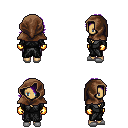
a pixel art fantasy rpg character, female body template, human, tanned skin, gray robe, metal pants, purple swoop hairstyle, cloth hood, gold gloves, white slippers, four views (front, back, left, right), 2x2 character sprite sheet, small pixel art, hard edges, no anti-aliasing